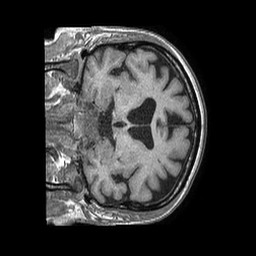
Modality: T1w
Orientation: coronal
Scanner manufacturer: philips
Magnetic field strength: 1.5 T
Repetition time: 0.007672 s
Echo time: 0.003551 s